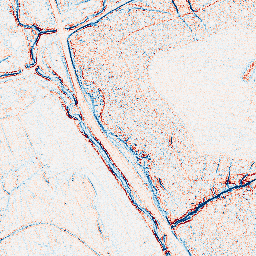
Category: classical
Decomposition family: uniform
Decomposition parameters: size: 3
Upsampling method: edge_directed
Upsampling parameters: scale: 4
Upsampling scale: 4